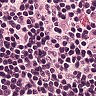
Metastatic tissue present: no